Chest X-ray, PA view. Patient: 73 years old, sex M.
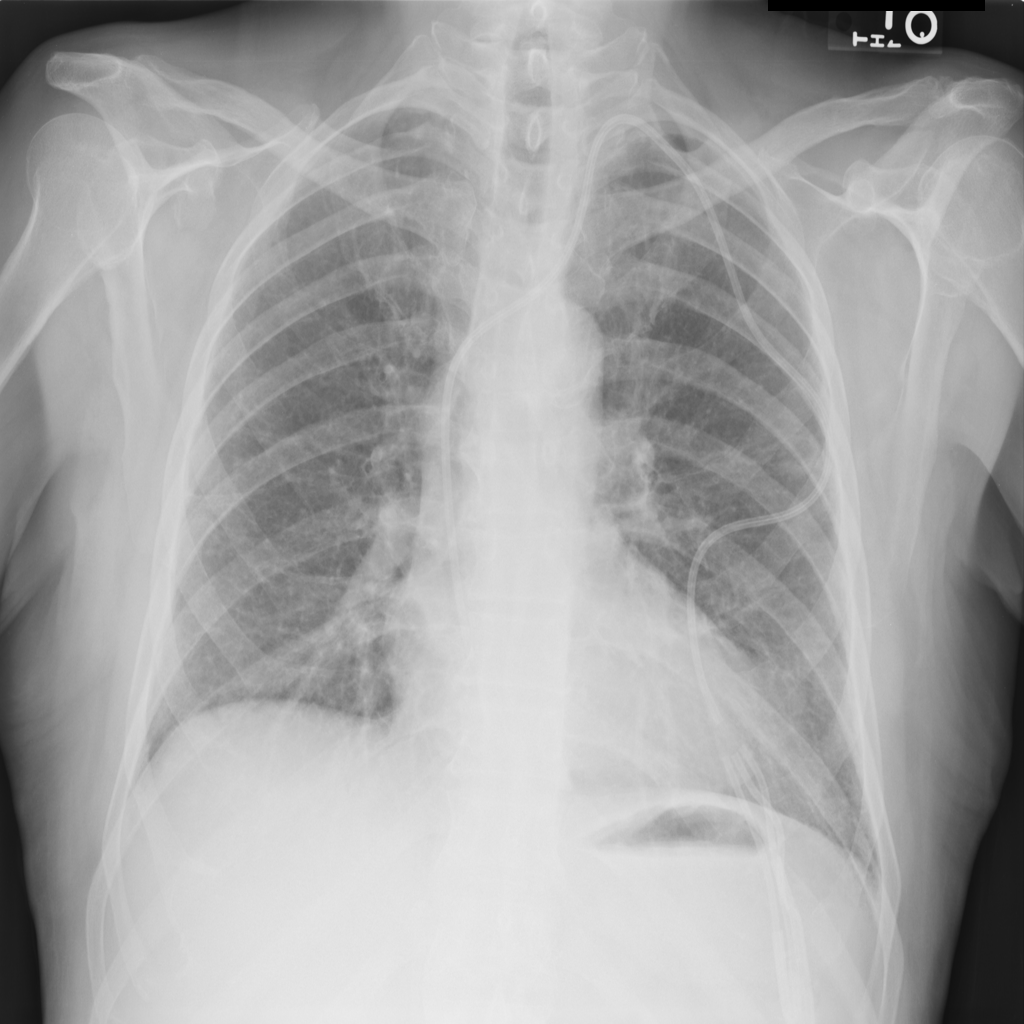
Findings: No Finding